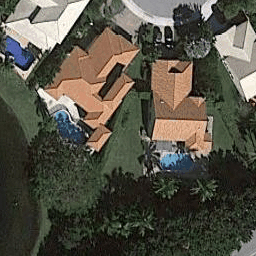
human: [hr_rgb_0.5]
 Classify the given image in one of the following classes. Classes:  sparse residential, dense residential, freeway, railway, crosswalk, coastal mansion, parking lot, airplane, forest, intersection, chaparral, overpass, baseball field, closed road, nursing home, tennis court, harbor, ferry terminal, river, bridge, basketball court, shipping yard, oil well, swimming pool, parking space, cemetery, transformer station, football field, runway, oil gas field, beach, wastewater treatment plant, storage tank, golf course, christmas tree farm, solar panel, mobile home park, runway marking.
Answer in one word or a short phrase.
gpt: coastal mansion